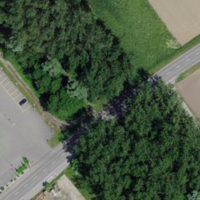
EUNIS habitat code: 52
Species observed at this site:
Caltha palustris